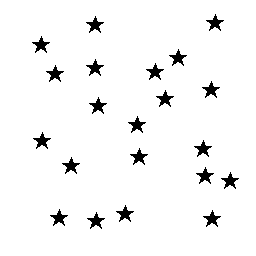
Squares: 0
Triangles: 0
Stars: 21
Total shapes: 21